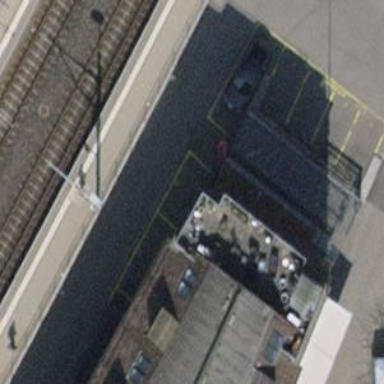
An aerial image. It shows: Bicycle parking area located on the roof of building.